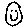
Label: smiley face